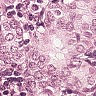
Metastatic tissue present: yes